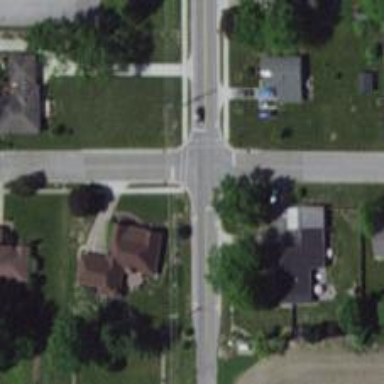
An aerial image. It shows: Marked road crossing.